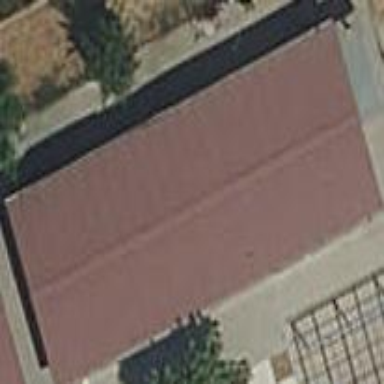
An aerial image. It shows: Shed.